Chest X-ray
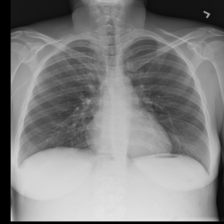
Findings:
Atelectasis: negative
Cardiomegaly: negative
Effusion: negative
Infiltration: negative
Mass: negative
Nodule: negative
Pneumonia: negative
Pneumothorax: negative
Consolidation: negative
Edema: negative
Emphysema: negative
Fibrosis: negative
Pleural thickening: negative
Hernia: negative